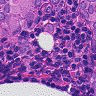
Metastatic tissue present: yes